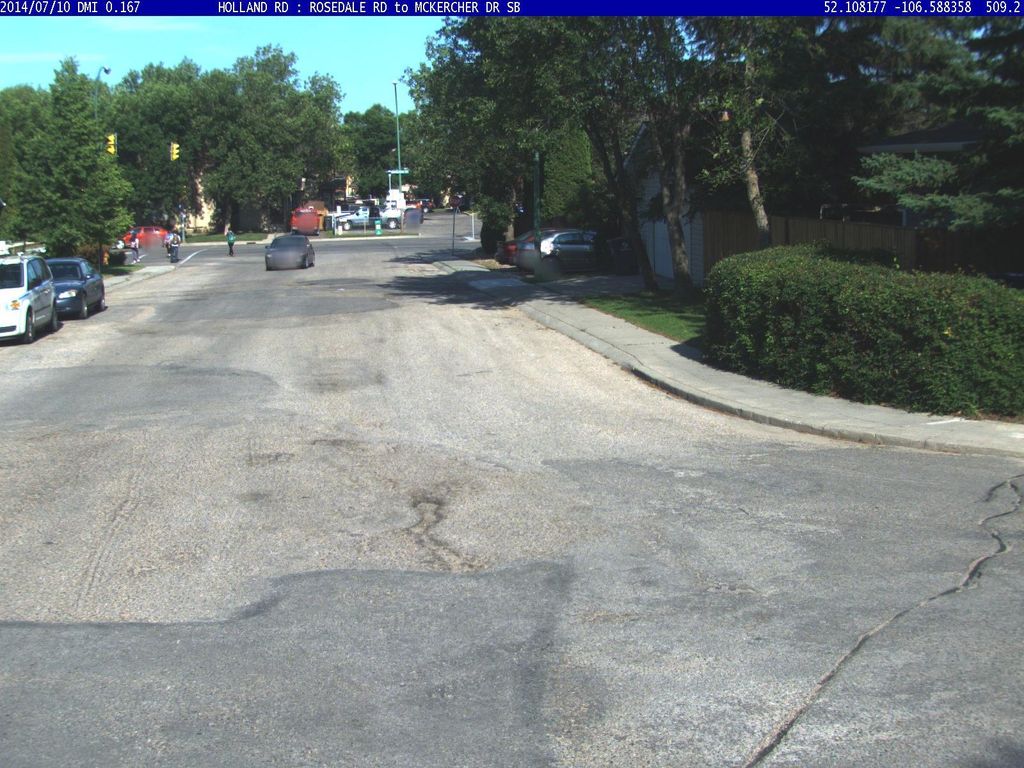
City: saskatoon